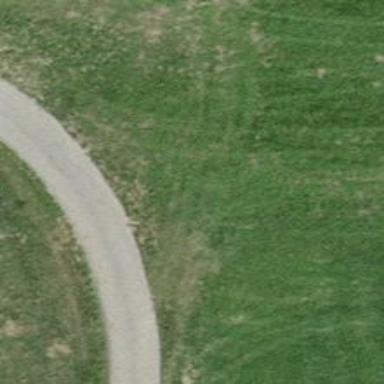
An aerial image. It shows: Unclassified road.